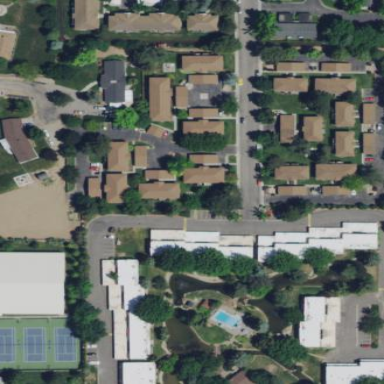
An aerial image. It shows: Residential area with apartments.